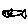
Label: fish